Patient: sex F, age 58
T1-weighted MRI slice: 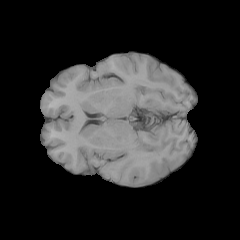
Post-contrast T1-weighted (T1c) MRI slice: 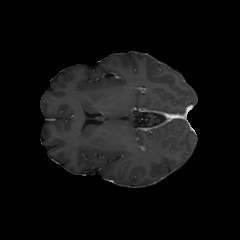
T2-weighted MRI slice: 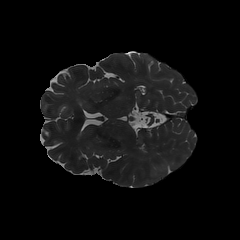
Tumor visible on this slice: no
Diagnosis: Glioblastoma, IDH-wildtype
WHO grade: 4